Field crop: maize
Growth stage: 2
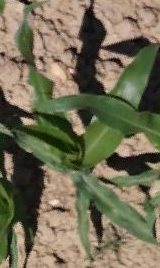
Species: maize